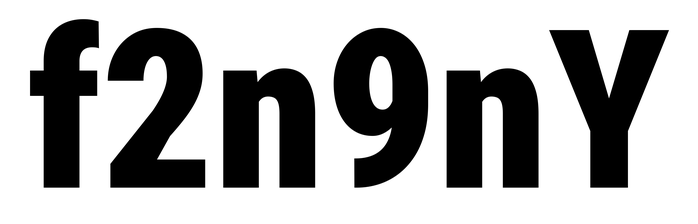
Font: Roboto_Condensed_Black